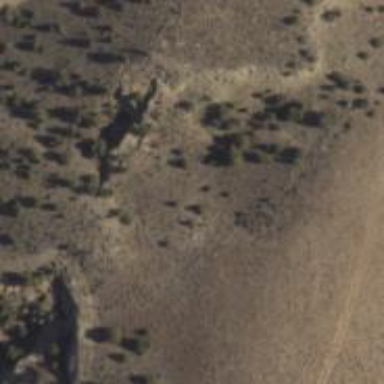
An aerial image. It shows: Natural cliff.